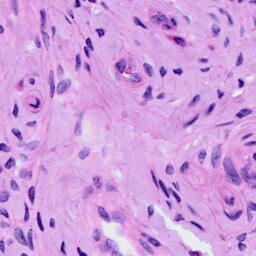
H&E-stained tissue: Cervix